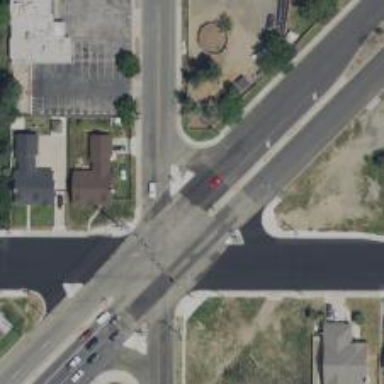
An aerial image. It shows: Marked crossing on the road.